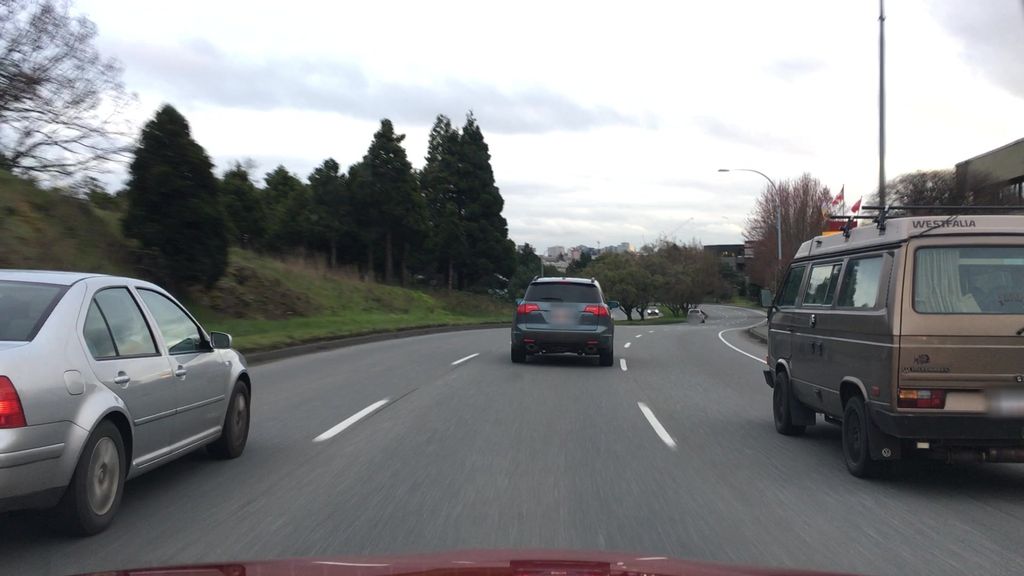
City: victoria